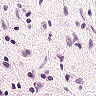
Metastatic tissue present: no